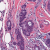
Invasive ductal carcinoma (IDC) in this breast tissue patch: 0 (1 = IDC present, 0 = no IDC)